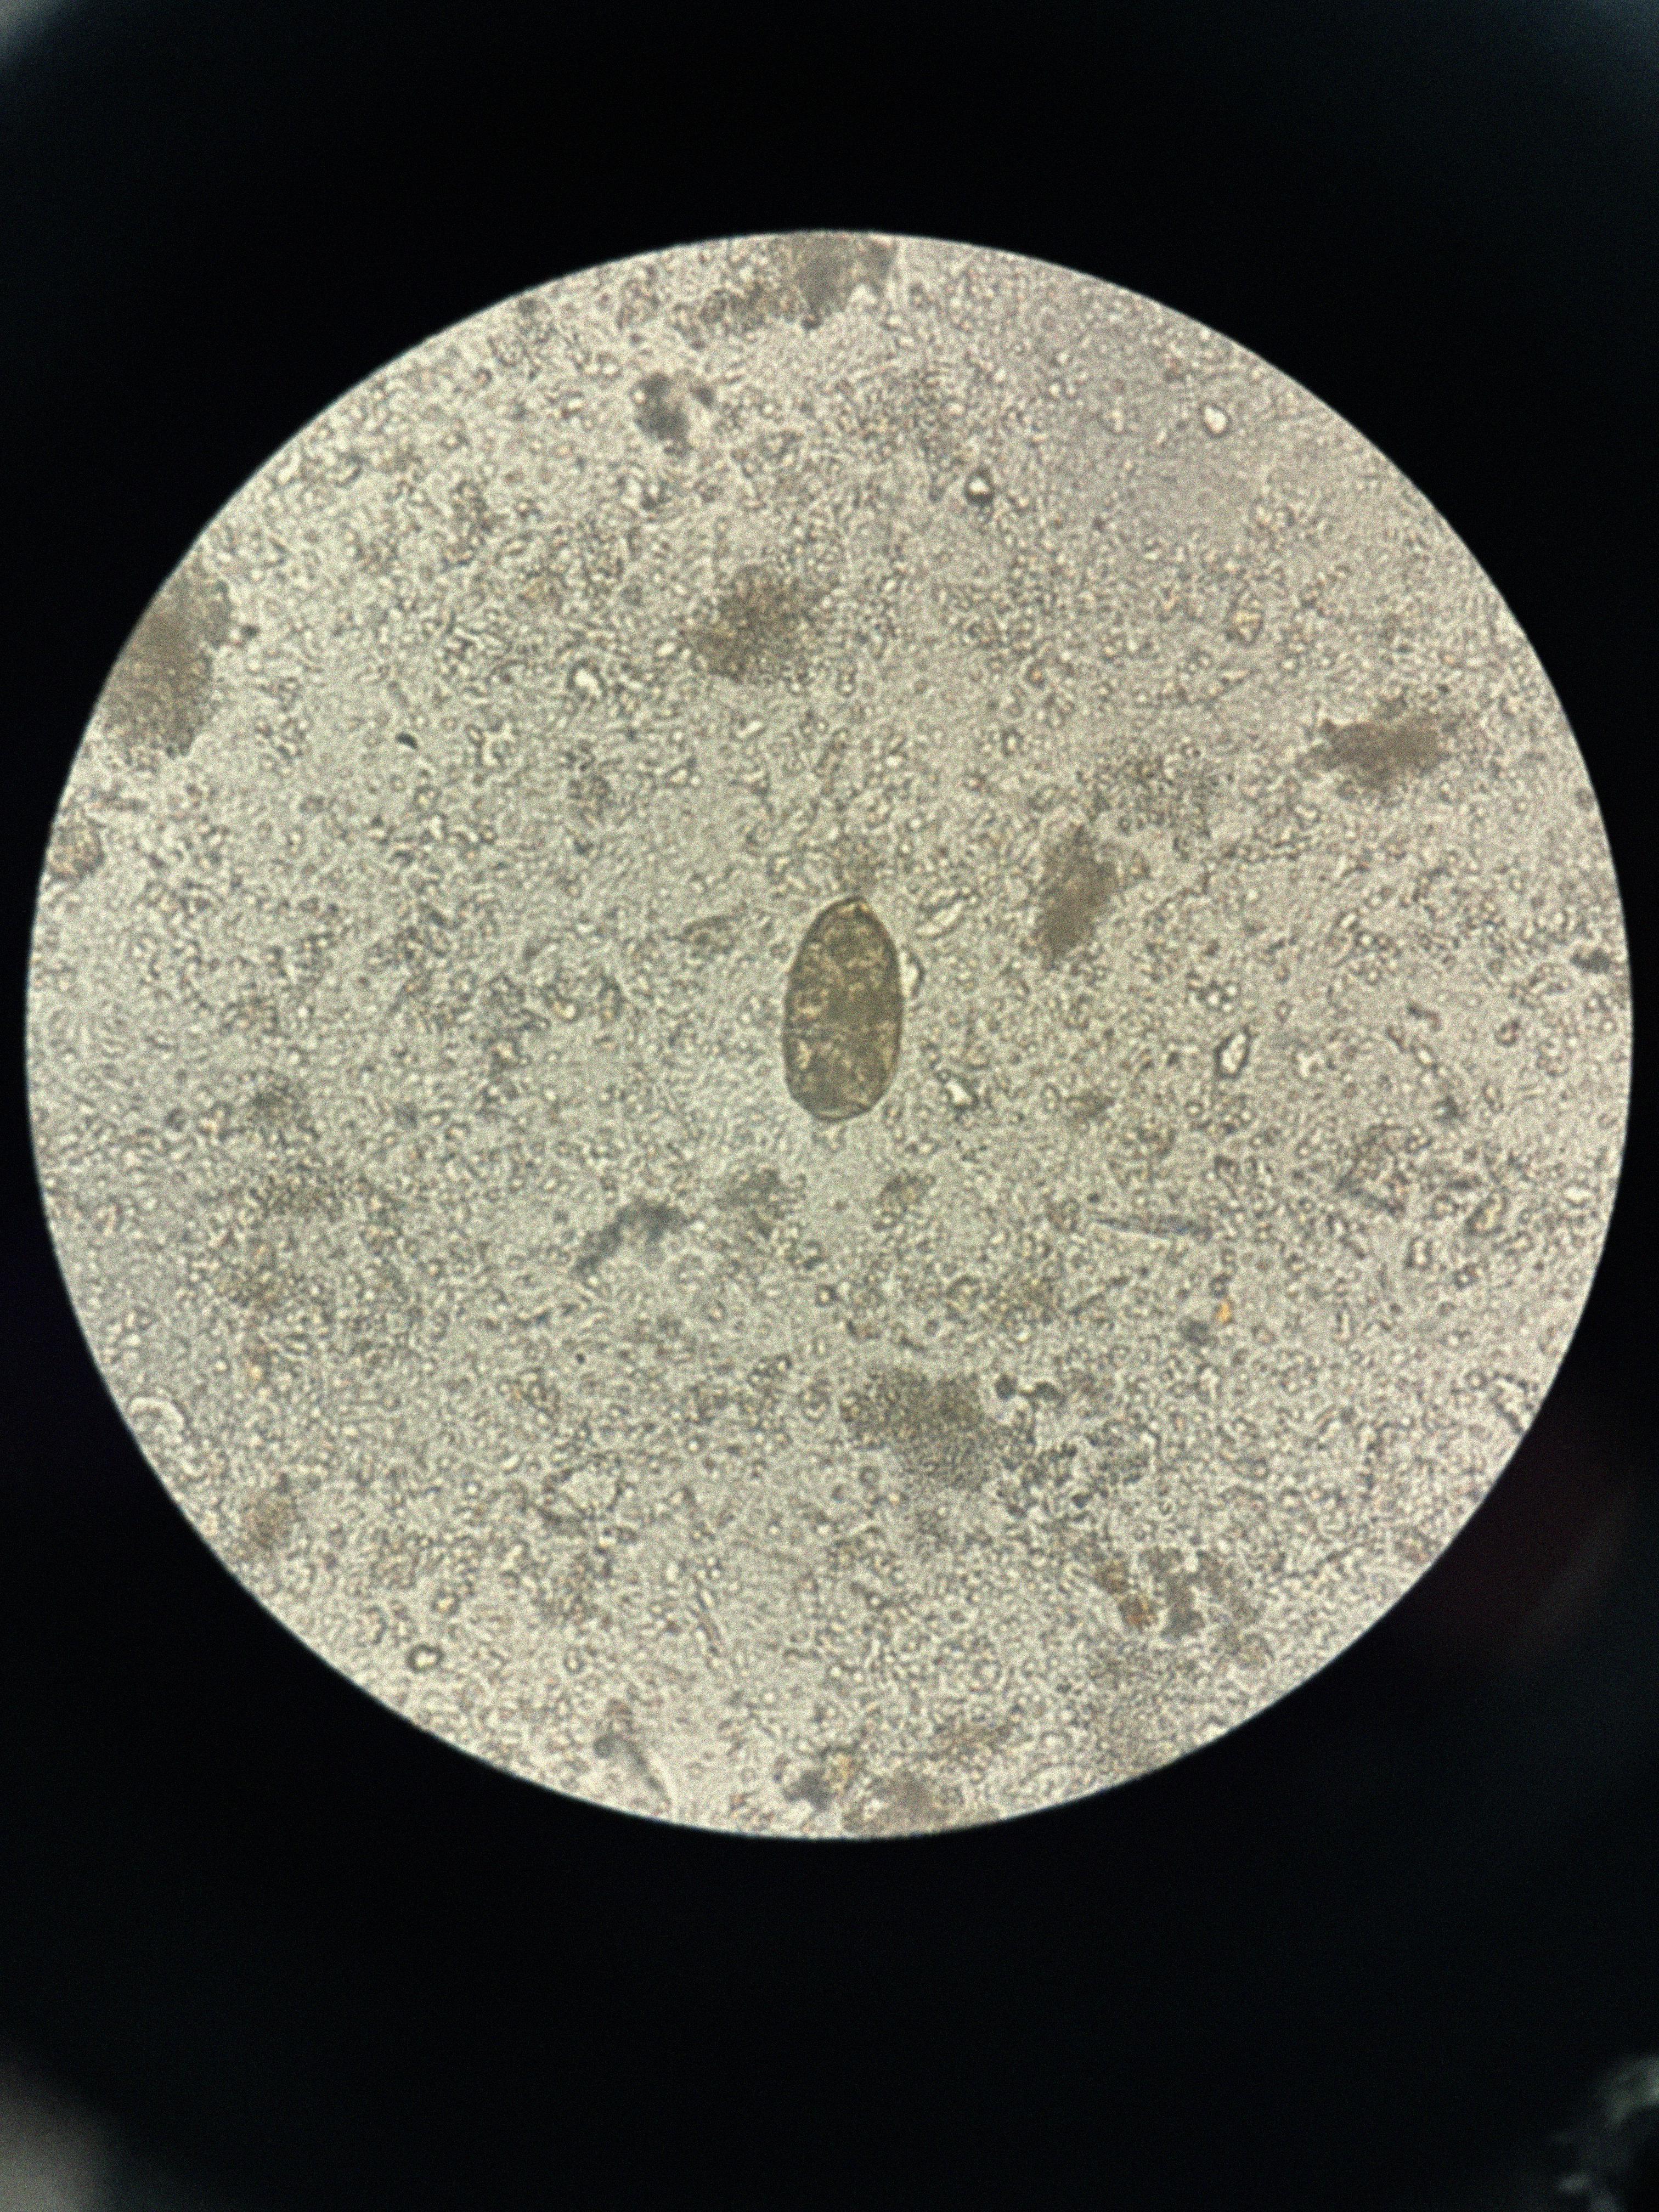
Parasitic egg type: Paragonimus spp